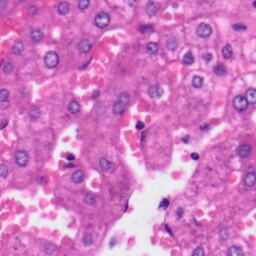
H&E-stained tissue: Liver